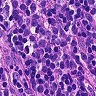
Metastatic tissue present: no